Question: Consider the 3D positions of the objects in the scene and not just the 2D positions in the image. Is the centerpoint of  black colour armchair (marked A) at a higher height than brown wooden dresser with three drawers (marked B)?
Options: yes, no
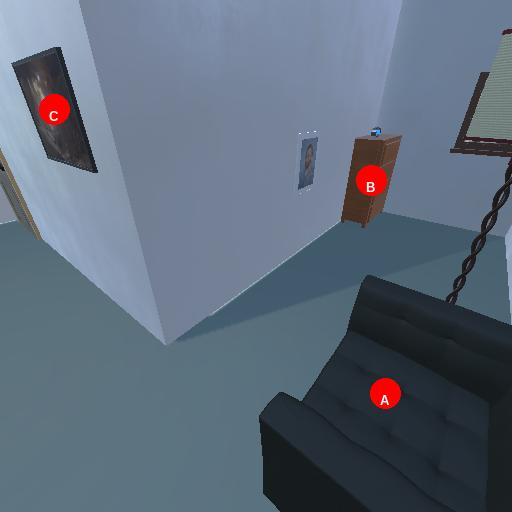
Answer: yes